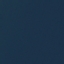
Land use / land cover: SeaLake